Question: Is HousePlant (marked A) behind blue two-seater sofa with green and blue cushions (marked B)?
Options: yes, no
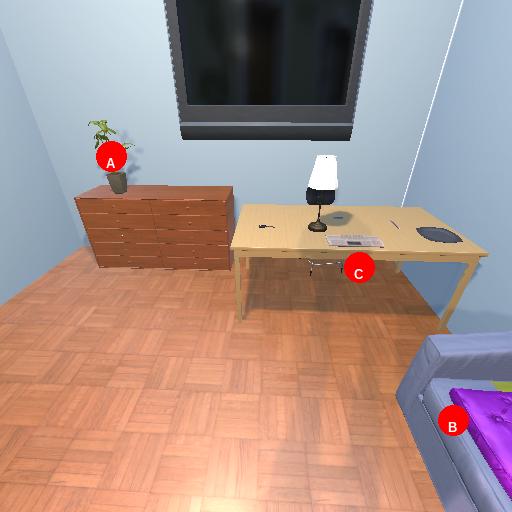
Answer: yes